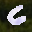
Label: 6